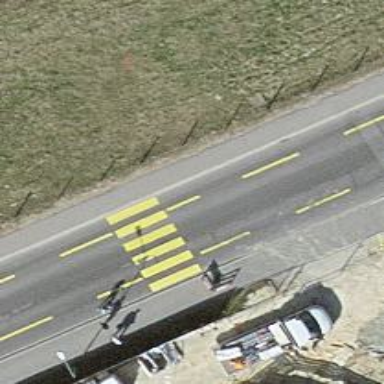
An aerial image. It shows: Zebra crossing on the road.